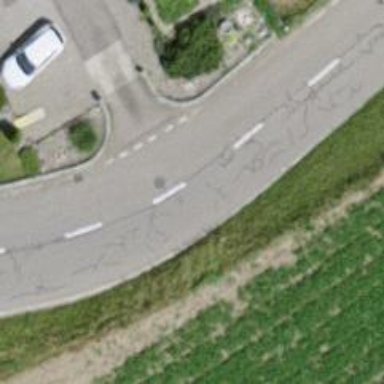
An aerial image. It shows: Tertiary road.